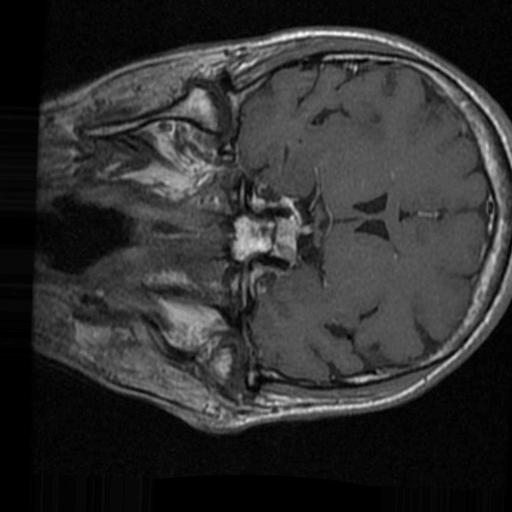
Label: brain_tumor